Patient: sex F, age 68
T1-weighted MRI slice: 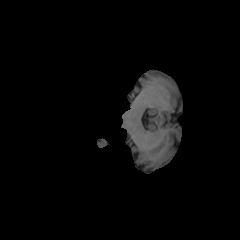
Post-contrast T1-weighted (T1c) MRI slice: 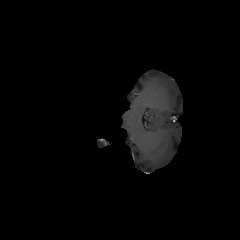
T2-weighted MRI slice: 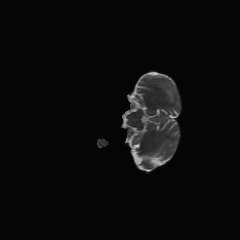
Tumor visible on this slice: no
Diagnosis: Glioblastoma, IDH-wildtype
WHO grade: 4